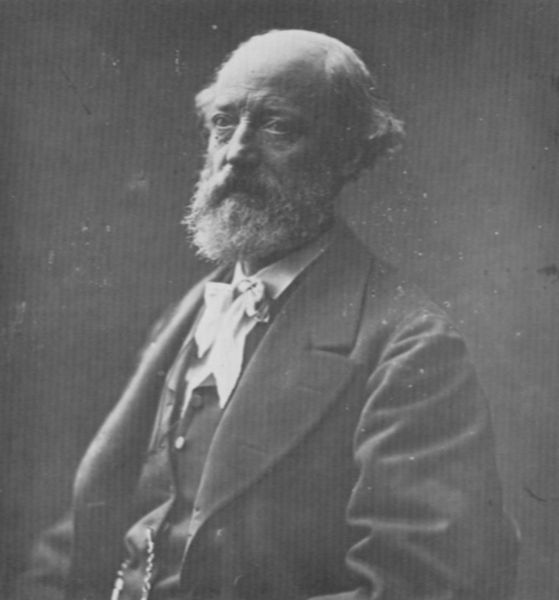
Titel: Eugène Vilolet-le-Duc (1814-1879), Baumeister
Künstler: Atelier Nadar
Institution: unbekannt
Schlagwörter: dunkel, mann, schatten, weiß, frisur, grau, haar, licht, mund, nase, ohr, profil, schwarz, stirn, blick, schleife, alt, anzug, bart, hemd, jacke, schnurrbart, augen, falten, kragen, vollbart, ärmel, bildnis, herr, portrait, porträt, haare, halbfigur, pose, stoff, brustbild, knopf, man, alter mann, haltung, kette, falte, krawatte, ernst, streng, glatze, streifen, knöpfe, still, dreiviertelprofil, fliege, jackett, revers, weste, foto, fotografie, alter, greis, links, schwarz weiss, halbglatze, uhrenkette, uhrkette, stirnglatze, dreiviertelporträt, halbfigürig, binder, gelehrter, nas, taschenuhr, livree, forschung, fotographie, opa, monokel, wissenschaft, lehre, photografie, anzugjacke, weißes haar, atelieraufnahme, erfindung, alter herr, kamera, halporträt, sw